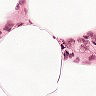
Metastatic tissue present: no